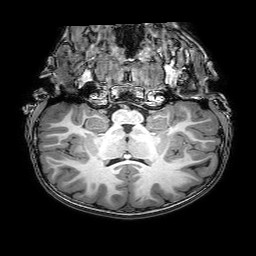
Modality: T1w
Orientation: sagittal
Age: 7
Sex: male
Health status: healthy